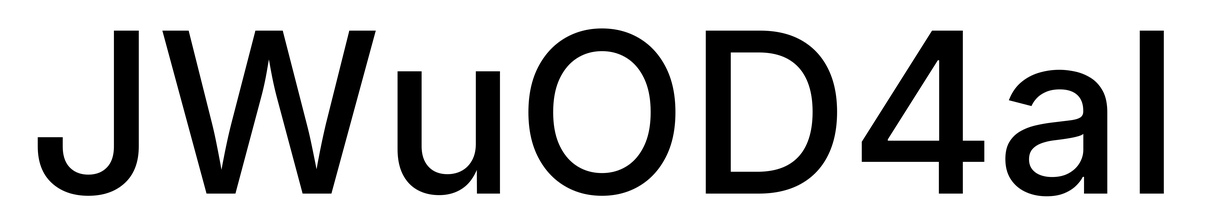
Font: Inter_Medium